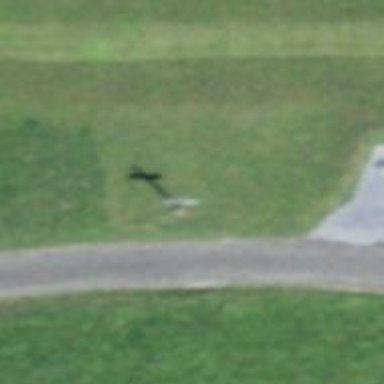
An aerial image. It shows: Wayside cross with historic significance.